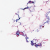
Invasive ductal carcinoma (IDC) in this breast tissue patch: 0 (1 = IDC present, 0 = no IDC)